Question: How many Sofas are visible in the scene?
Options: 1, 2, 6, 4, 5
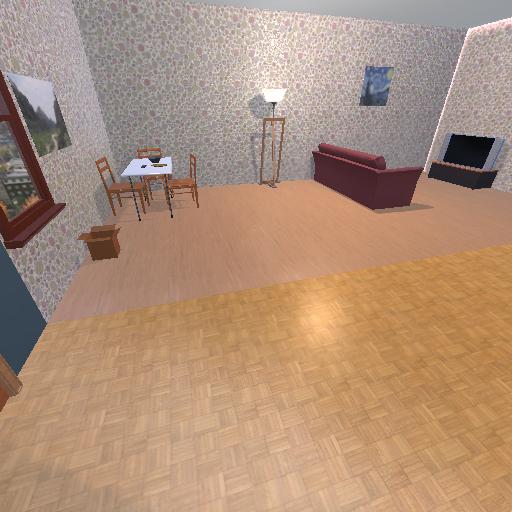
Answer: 1